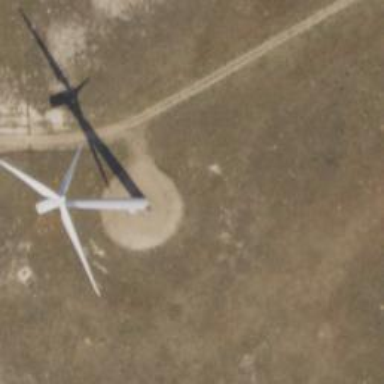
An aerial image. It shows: Wind power generator utilizing wind turbines.